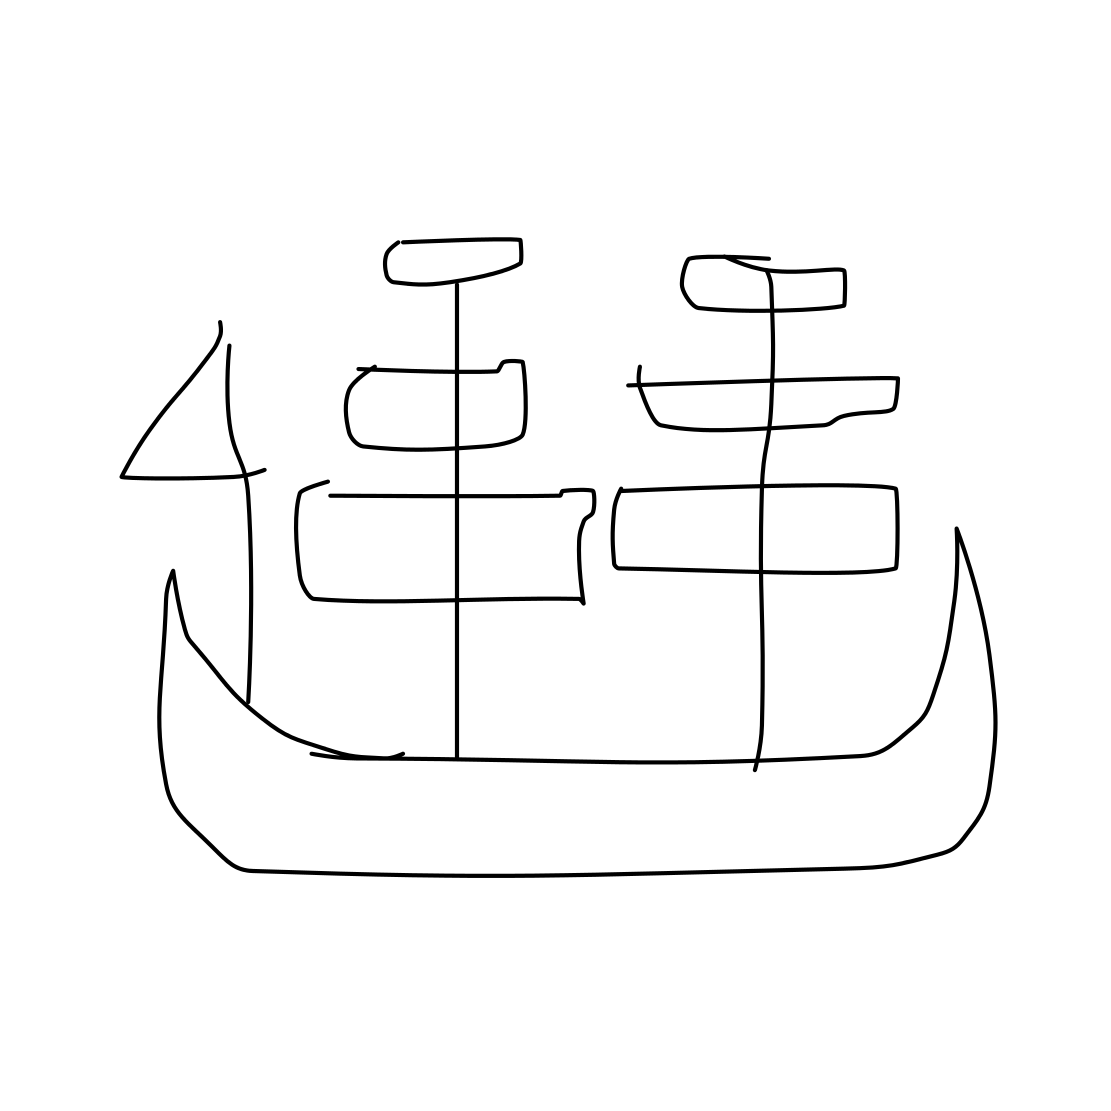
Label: ship